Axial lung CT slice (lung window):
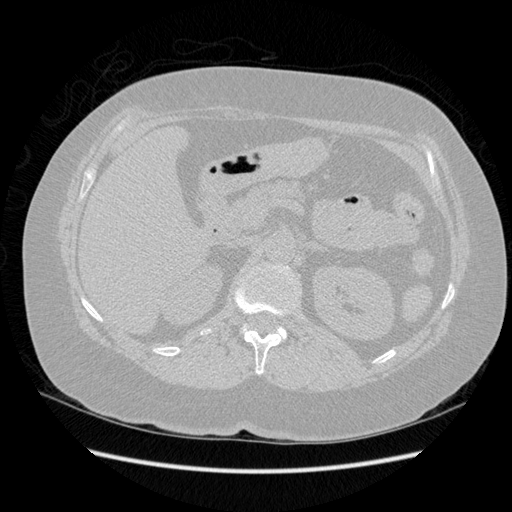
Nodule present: no